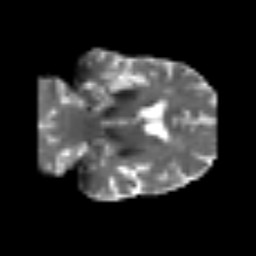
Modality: T2w
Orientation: coronal
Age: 72
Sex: male
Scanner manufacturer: siemens
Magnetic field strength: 3 T
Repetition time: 3.2 s
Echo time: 0.081 s